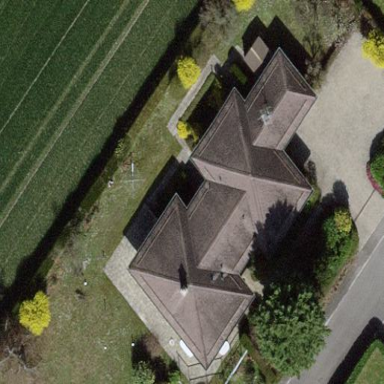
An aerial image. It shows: Detached building.